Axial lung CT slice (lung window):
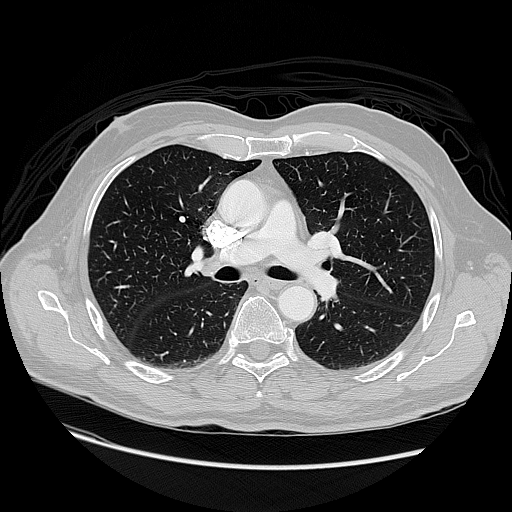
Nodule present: no